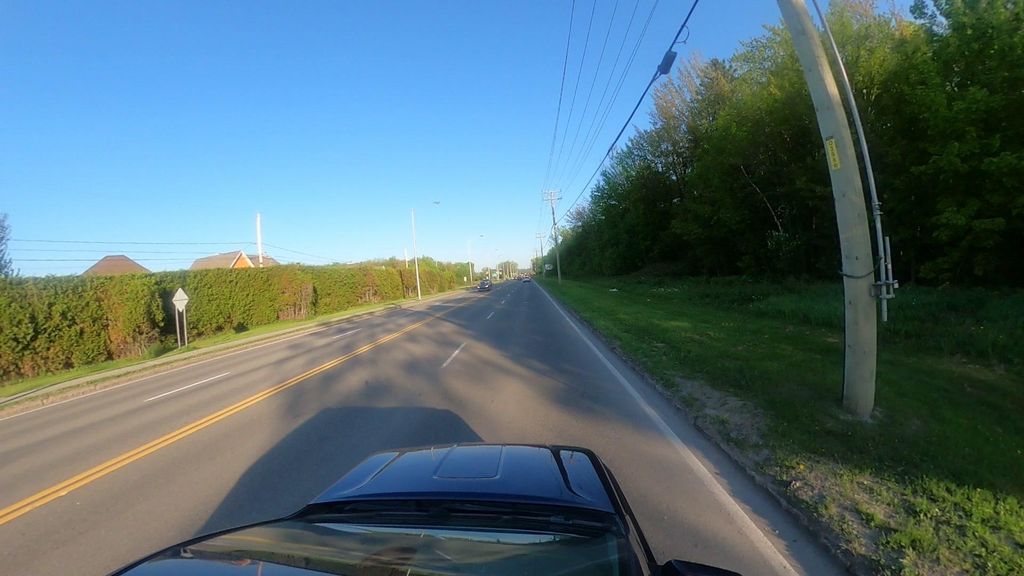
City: quebec_city